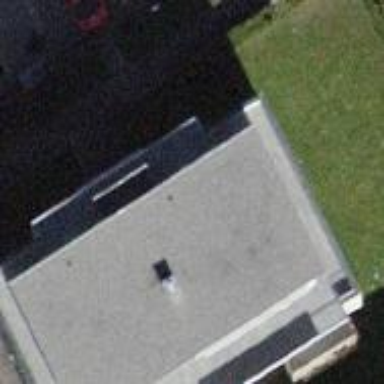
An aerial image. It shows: Building with tiled roof.